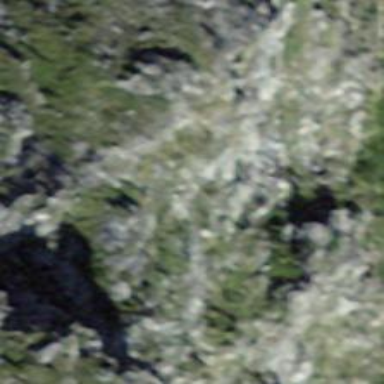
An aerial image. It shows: Cliff in nature.